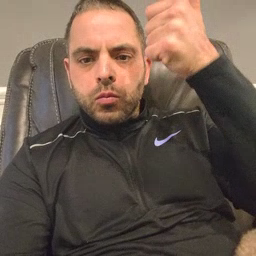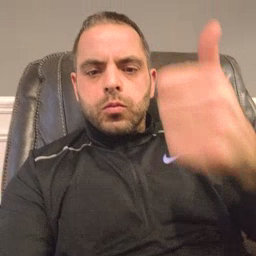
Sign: because